Question: I have a backbone model variable called companies with an object array type. By putting it to the console I get this:
This object is loaded with the fetch function:
'''
require(["collections/Companies"],
function(Companies) {
var companies = new Companies();
companies.fetch();
console.log(companies[0].get("name"));
});
'''

companies.js:
'''
define([
'models/Company'
], function(CompanyModel) {
'use strict';
var CompanyCollection = Backbone.Collection.extend({
model: CompanyModel,
url: 'scripts/data/companies.json'
});
return CompanyCollection;
});
'''
company.js:
'''
define([], function () {
'use strict';
var CompanyModel = Backbone.Model.extend({
defaults: {
id: '',
name: '',
description: ''
}
});
return CompanyModel;
});
'''
I have tried to get the attributes by using get according to the <URL> with no luck.
What is the correct syntax to get the attributes?
Thanks in advance
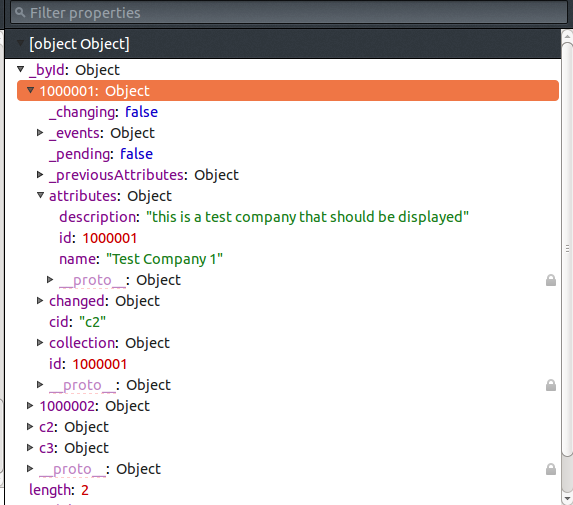
Answer: To get model from collection you can use Backbone collection method - collection.at(INDEX);
Example code:
'''
var collection = new Backbone.Collection();
collection.add({ id: 1, name: "S"});
collection.add({ id: 2, name: "F"});
console.log(collection.at(0).attributes); // { id: 1, name: "S"}
var model = collection.at(0);
// get attributes from model
console.log(model.get("name")); // "S"
'''
You can play with <URL>
To get models from collection use : collection.models (you will get array of models)